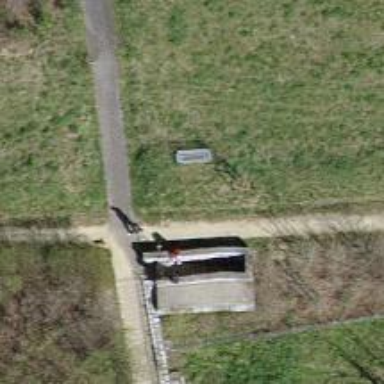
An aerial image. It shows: Bench.